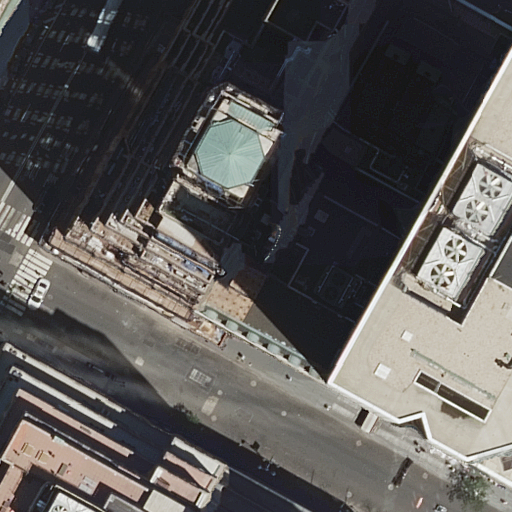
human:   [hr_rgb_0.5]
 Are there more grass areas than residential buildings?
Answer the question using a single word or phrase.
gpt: no

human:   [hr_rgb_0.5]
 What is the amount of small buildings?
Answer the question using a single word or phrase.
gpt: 1

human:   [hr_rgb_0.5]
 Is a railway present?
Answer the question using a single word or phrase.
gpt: no

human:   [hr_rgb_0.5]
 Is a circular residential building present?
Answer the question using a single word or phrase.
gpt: no

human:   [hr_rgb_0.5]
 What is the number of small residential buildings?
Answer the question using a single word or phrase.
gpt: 0

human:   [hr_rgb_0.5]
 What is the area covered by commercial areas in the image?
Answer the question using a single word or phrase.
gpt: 0m2

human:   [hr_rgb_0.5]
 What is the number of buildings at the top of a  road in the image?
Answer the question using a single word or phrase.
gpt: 4

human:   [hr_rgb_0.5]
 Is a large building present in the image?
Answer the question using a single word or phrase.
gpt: yes

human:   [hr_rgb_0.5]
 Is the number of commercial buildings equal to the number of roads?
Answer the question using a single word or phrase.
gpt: no

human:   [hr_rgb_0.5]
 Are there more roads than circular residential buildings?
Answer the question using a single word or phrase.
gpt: yes

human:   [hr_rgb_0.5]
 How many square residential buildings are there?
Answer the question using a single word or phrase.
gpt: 0

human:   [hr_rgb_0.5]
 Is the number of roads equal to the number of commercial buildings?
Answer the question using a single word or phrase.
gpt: no

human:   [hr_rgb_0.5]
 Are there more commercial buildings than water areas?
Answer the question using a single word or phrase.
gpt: yes

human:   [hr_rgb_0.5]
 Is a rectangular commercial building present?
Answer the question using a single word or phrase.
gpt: yes

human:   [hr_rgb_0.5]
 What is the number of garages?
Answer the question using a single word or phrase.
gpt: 0

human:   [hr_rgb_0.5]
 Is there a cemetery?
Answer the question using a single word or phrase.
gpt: no

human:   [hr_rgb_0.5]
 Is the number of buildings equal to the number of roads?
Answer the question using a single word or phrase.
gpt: no

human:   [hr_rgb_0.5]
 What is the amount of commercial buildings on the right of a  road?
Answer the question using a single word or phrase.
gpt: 1

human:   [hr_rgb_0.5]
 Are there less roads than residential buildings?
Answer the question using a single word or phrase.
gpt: yes

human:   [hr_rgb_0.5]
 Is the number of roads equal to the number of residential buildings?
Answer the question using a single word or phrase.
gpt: no

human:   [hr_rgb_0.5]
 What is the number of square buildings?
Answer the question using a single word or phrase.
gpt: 0

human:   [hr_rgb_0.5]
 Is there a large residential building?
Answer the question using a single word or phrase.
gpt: yes

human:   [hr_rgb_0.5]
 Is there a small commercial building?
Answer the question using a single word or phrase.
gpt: yes

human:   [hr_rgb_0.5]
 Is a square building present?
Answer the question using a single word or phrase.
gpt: no

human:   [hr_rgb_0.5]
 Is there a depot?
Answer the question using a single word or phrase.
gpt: no

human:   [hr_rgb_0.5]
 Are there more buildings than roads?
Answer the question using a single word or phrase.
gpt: yes

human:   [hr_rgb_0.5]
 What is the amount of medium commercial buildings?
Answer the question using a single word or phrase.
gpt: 0

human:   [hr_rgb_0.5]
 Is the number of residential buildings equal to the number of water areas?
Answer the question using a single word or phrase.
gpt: no

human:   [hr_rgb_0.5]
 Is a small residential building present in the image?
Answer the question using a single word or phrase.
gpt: no

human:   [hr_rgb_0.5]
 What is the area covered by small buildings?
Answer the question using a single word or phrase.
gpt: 19m2

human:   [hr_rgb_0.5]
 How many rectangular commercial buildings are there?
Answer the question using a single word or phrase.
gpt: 1

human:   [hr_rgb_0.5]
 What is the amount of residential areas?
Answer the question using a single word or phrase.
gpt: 0

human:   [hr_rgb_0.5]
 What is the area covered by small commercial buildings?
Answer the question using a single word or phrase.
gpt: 19m2

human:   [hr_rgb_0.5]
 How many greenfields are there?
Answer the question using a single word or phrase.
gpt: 0

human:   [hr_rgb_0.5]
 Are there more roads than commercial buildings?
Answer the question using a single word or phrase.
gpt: yes

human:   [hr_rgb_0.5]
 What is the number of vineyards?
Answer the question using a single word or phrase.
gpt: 0